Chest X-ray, PA view. Patient: 29 years old, sex M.
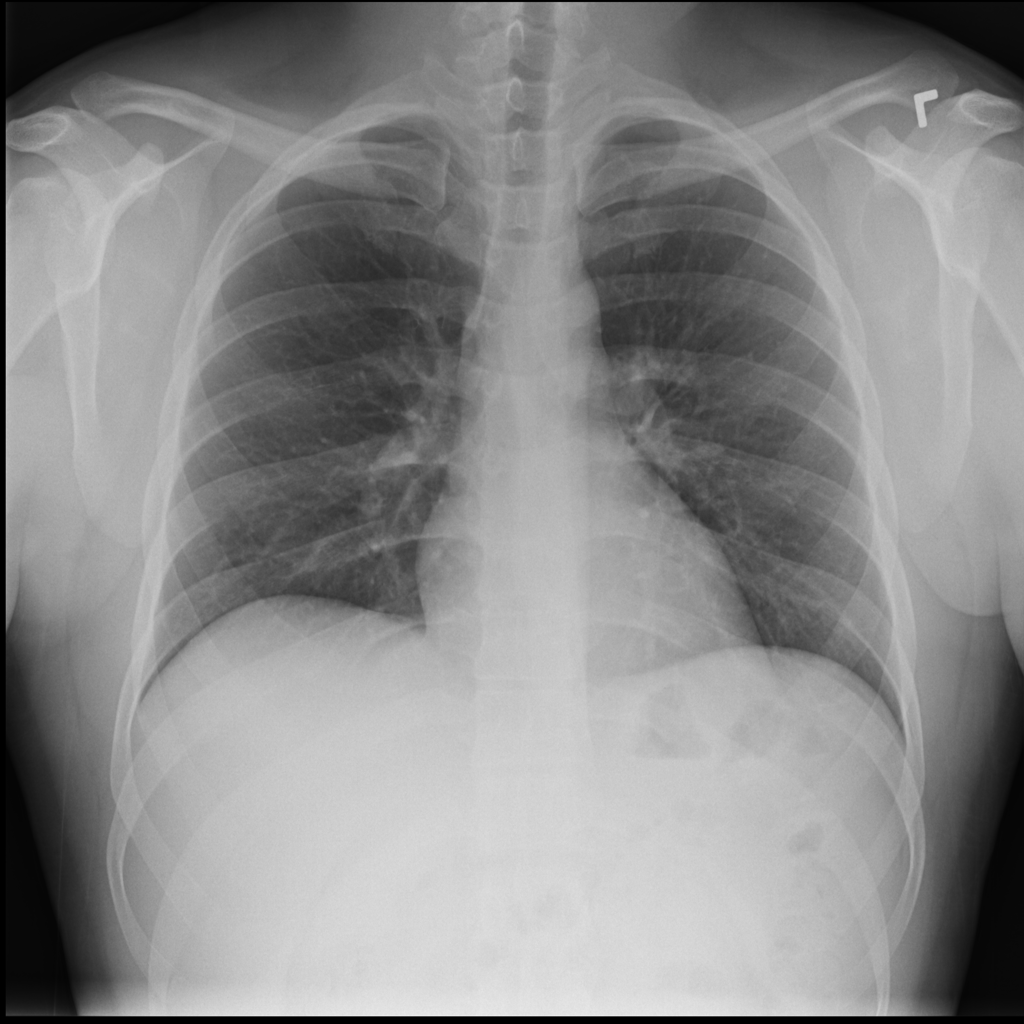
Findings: No Finding